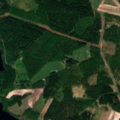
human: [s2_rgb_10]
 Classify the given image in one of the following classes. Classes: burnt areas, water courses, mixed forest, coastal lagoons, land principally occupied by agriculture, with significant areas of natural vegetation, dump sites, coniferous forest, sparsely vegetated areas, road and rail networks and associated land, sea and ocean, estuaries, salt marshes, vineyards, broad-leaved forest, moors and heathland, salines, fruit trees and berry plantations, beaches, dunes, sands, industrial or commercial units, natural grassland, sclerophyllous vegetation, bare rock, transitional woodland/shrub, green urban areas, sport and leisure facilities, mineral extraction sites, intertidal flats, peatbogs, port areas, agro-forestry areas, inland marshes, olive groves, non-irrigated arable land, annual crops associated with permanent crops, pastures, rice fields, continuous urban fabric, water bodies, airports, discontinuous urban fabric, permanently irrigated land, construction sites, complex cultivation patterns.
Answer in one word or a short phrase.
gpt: land principally occupied by agriculture, with significant areas of natural vegetation, mixed forest, water bodies